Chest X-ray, AP view. Patient: 64 years old, sex M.
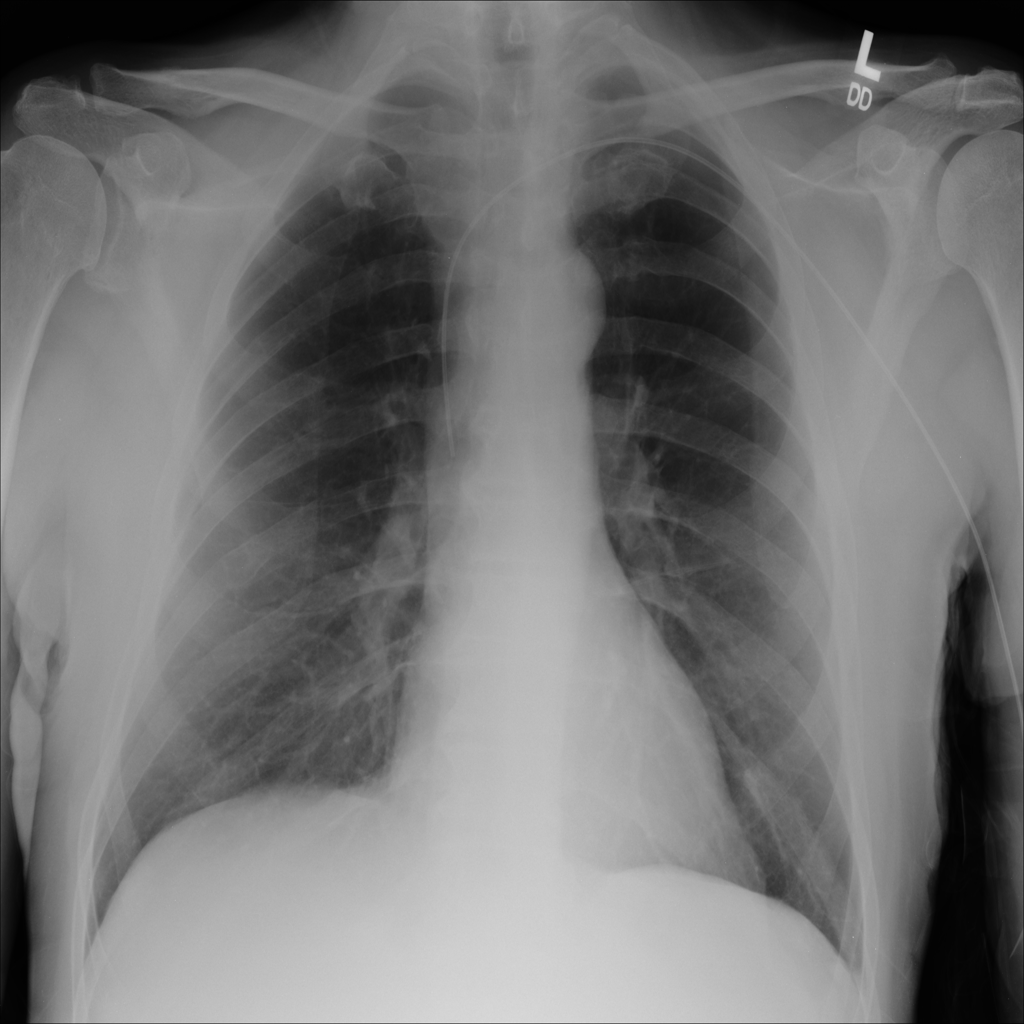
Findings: No Finding